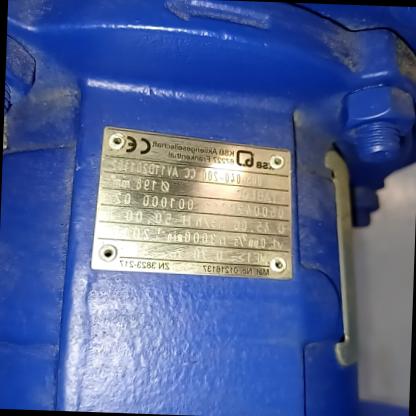
Klasa: tabliczka-znamionowa